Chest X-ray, PA view. Patient: 55 years old, sex M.
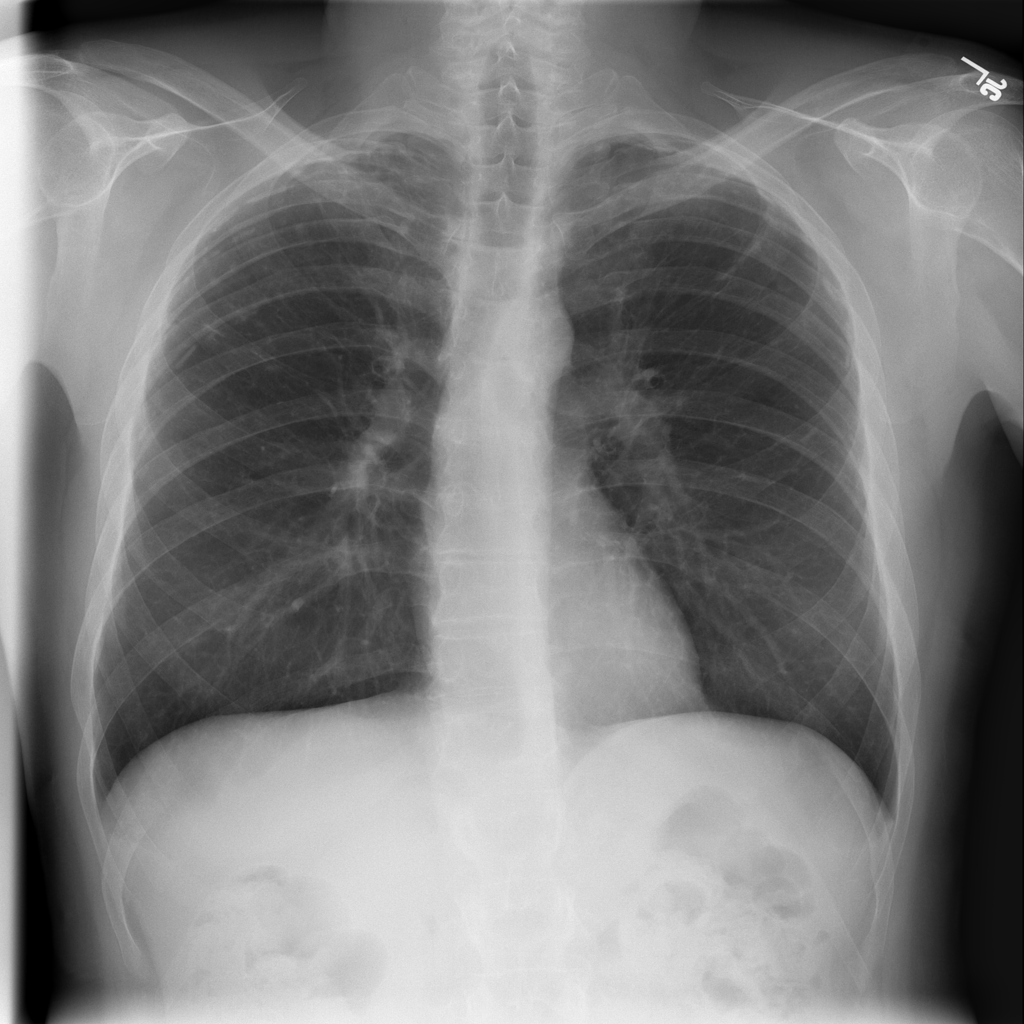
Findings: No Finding